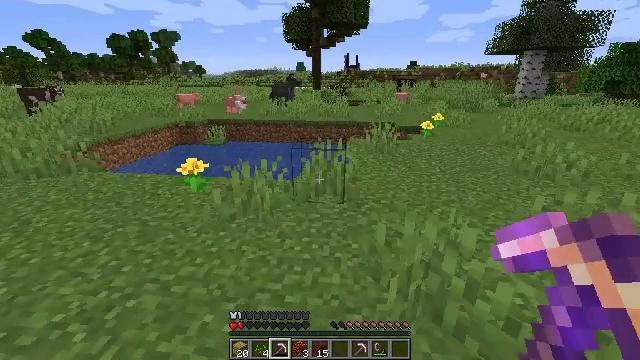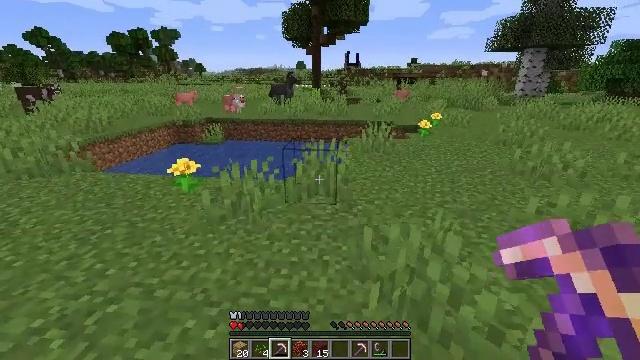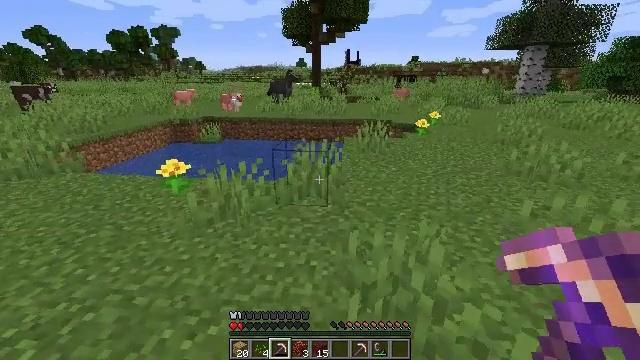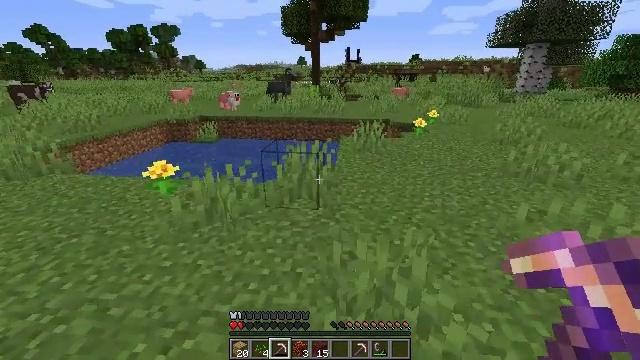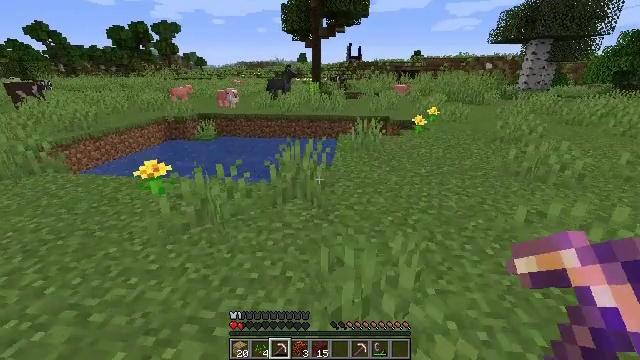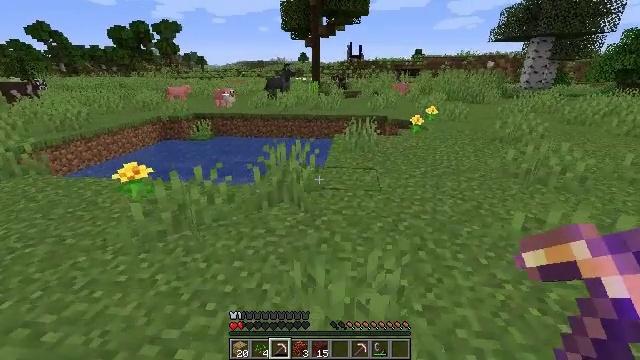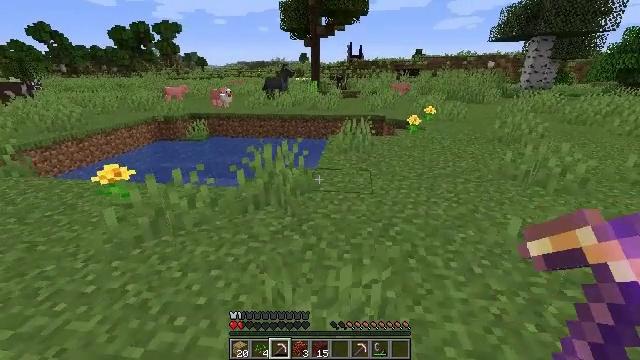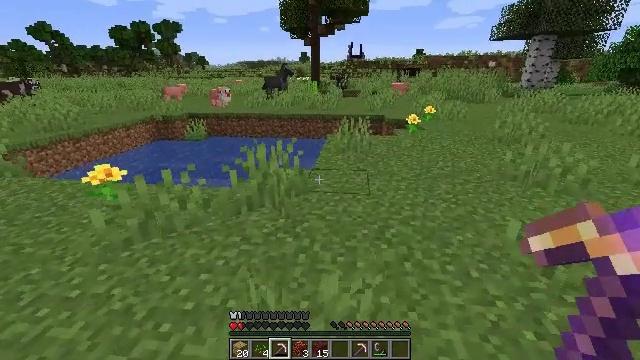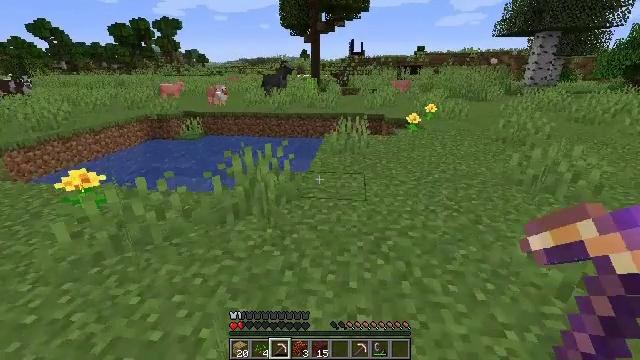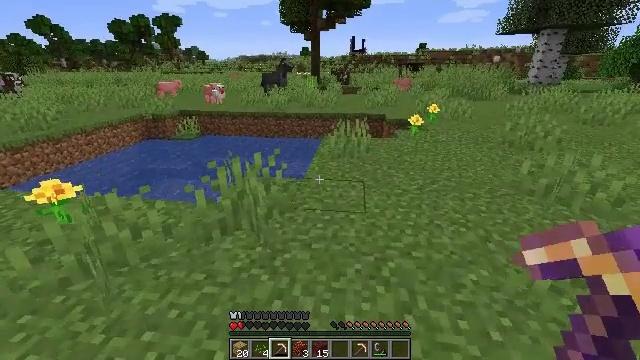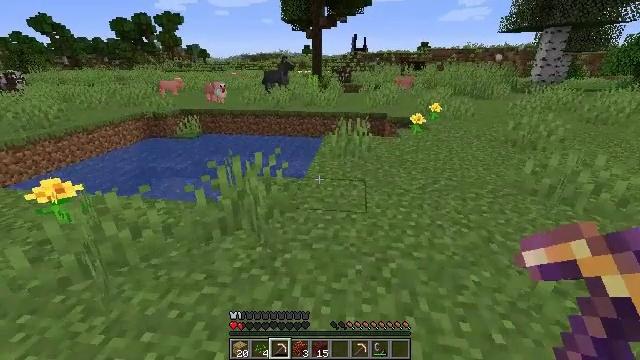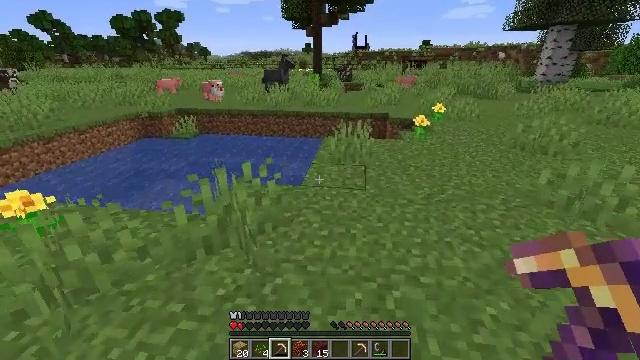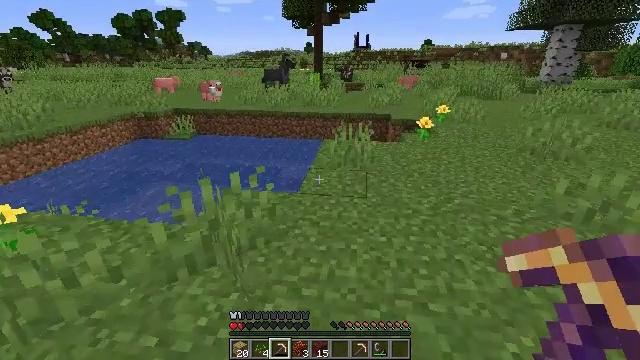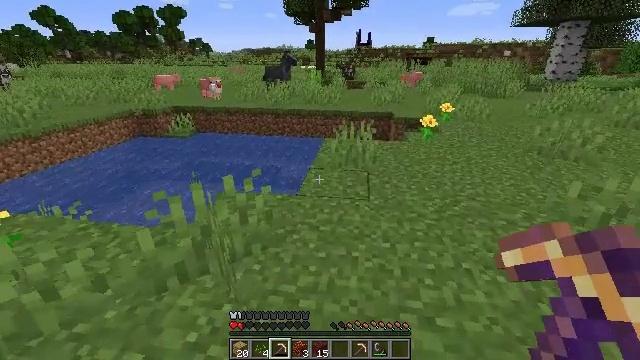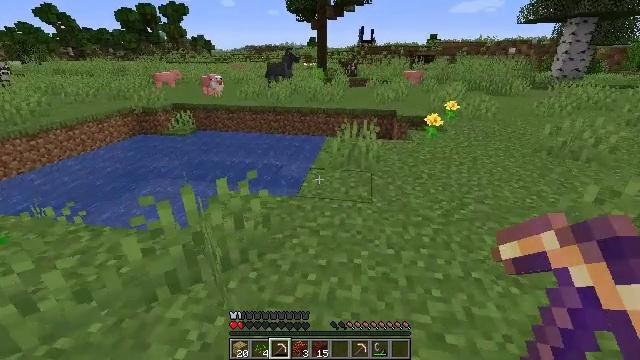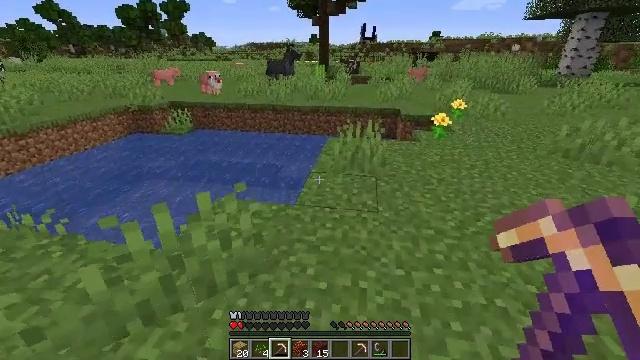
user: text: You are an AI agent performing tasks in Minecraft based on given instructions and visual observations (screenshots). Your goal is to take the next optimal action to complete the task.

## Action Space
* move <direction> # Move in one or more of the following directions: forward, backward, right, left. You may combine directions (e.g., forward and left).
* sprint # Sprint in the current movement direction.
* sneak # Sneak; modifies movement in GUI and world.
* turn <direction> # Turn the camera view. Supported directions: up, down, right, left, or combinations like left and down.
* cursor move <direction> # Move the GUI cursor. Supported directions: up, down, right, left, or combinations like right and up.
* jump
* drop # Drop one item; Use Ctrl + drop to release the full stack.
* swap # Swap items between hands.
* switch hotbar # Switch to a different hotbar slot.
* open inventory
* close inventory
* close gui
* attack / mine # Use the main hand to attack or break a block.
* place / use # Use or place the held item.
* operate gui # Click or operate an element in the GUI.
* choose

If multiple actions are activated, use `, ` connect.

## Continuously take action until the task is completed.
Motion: motion action
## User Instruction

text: Break the stone block.
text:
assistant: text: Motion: move forward and move right
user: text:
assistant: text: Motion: move forward and move right
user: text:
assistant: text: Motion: move forward and move right
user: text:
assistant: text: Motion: move forward and move right
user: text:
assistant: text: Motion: move forward and move right
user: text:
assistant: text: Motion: move forward and move right
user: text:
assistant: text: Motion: move forward
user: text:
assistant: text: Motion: move forward
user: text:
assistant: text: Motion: move forward
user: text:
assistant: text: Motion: move forward
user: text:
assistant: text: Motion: move forward
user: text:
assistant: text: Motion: move forward
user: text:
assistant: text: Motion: move forward
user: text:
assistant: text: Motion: move forward
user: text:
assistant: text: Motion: move forward
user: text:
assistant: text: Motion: move forward
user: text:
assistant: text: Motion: move forward
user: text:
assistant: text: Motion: move forward and move right
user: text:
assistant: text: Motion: move forward and move right
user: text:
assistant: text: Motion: move forward and move right
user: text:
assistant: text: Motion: move forward and move right
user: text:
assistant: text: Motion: move forward and move right
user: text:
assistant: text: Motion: move forward and move right
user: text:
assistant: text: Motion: move forward and move right
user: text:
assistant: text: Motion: move forward and move right
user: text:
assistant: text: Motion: move forward and move right
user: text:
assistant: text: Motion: move forward and move right
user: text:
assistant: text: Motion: move forward and move right
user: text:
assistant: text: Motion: move forward and move right
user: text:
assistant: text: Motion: move forward and move right